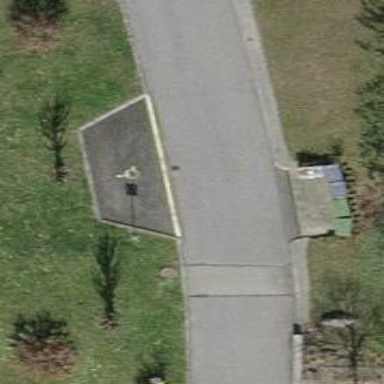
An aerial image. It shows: Parking space with asphalt surface designated for disabled individuals.